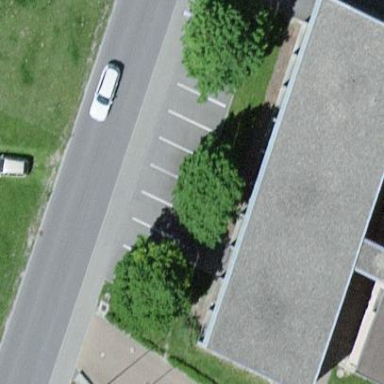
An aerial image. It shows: School building.